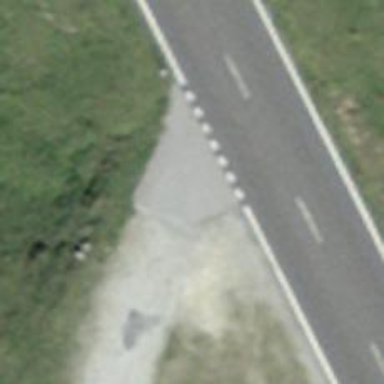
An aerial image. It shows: Road with "give way" sign.